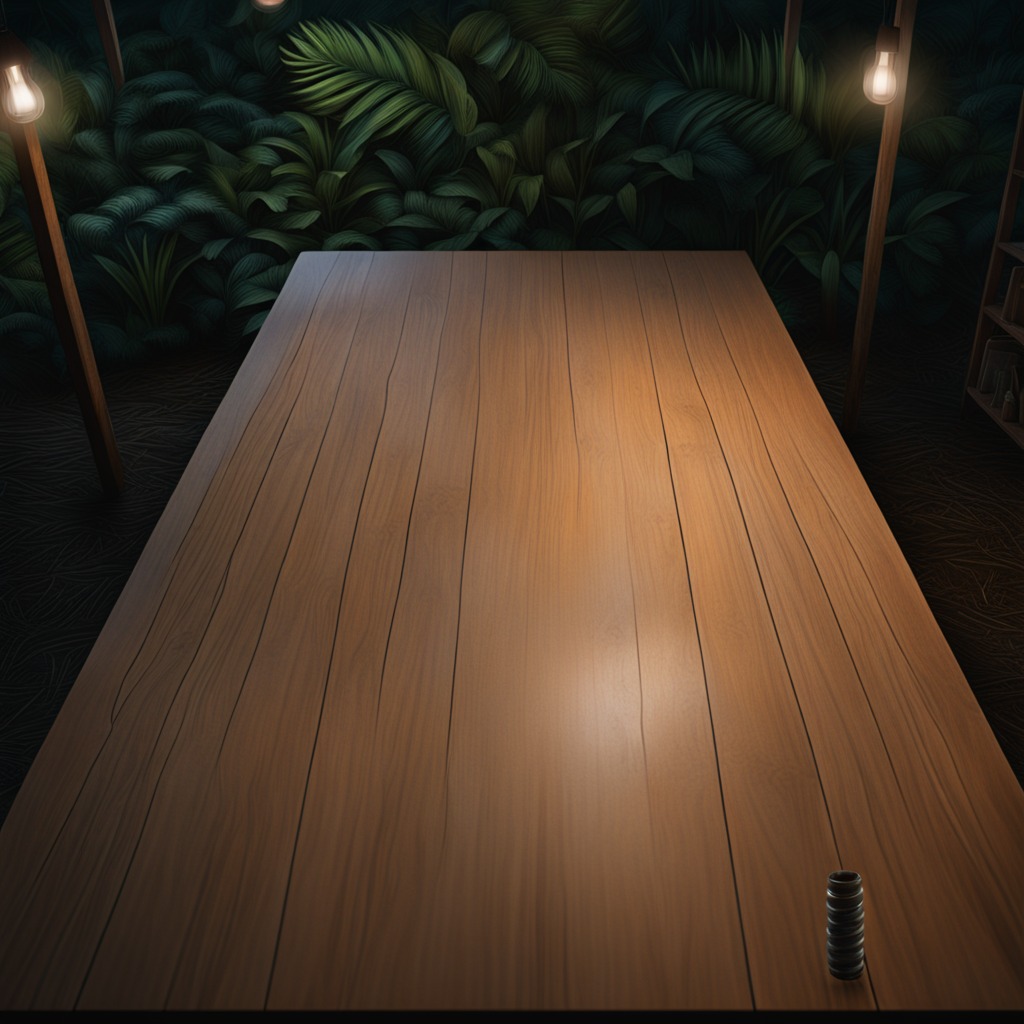
A coiled metal spring is lying on a wooden table.